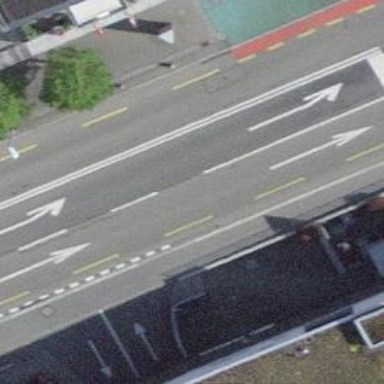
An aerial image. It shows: Primary highway with separate cycle lane on both sides of the sidewalk.